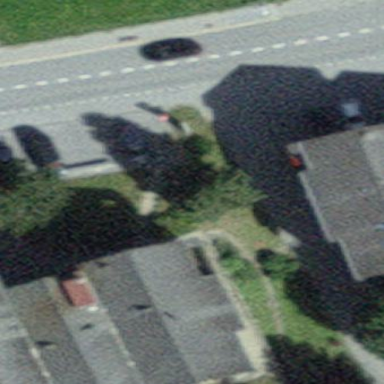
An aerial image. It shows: Building with furniture shop.